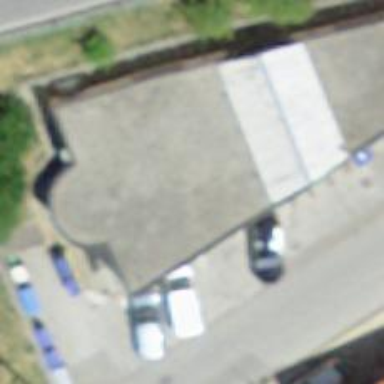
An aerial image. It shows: Post office.